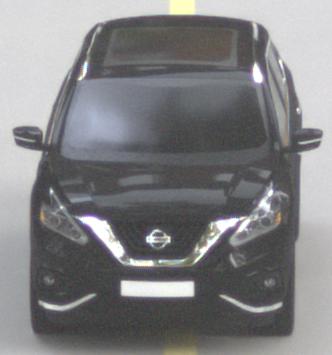
Make: Nissan
Model: Murano
Detailed model: Gen. 3 Z52
Model produced from: 2015
Doors: 5
Color: black
Road condition: dry road
Daytime: morning or afternoon
Contrast: low contrast